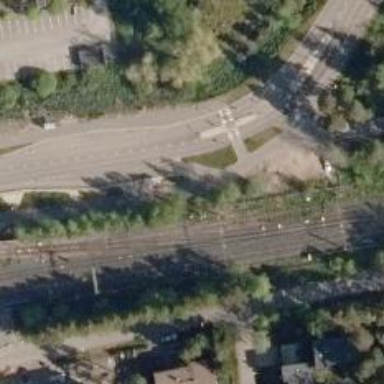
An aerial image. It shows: Asphalt cycleway.